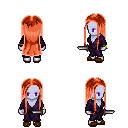
a pixel art fantasy rpg character, female body template, dark elf, purple skin, purple robe, teal pants, red extra-long hairstyle, bracelets, brown slippers, dagger, four views (front, back, left, right), 2x2 character sprite sheet, small pixel art, hard edges, no anti-aliasing